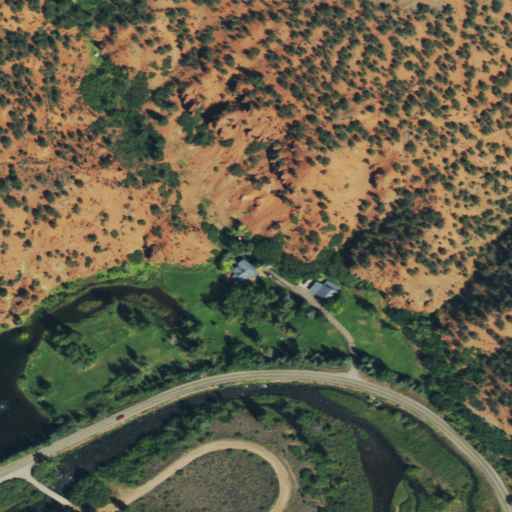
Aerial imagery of valley in Colorado named Hoovers Bend Gulch containing shrub, open development, evergreen forest, woody wetlands, pasture, low intensity development, deciduous forest, grassland, medium intensity development, and high intensity development